Question: What third item can you shop?
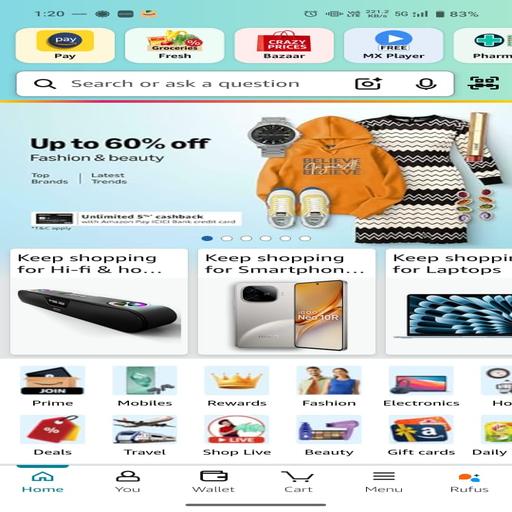
Answer: Laptops